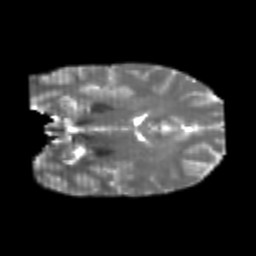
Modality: T2w
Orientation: coronal
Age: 24
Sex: male
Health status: healthy
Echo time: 0.074 s